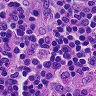
Metastatic tissue present: no